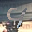
Label: 4